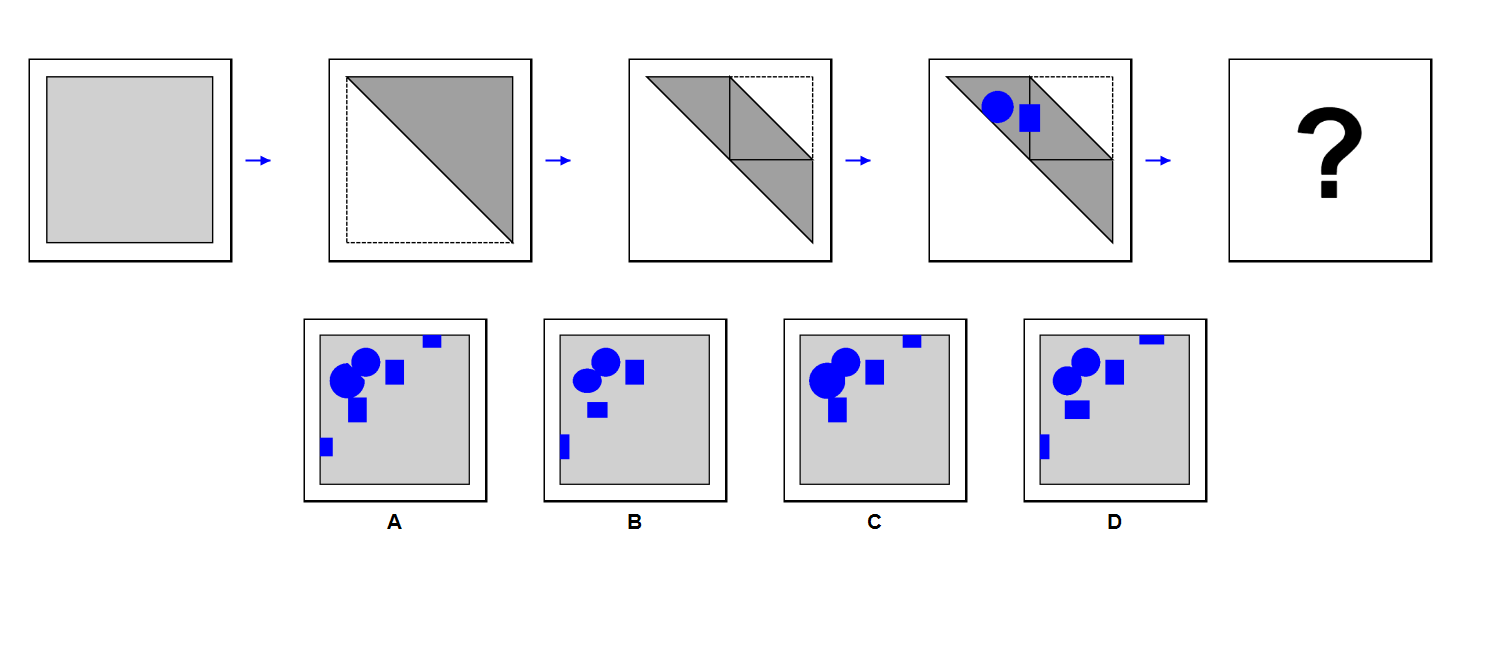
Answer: D